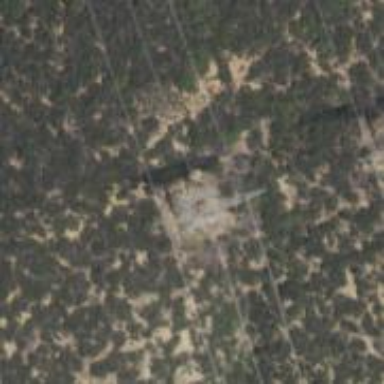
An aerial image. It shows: Power tower.